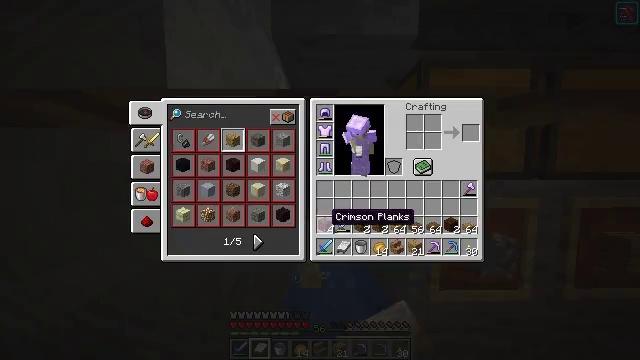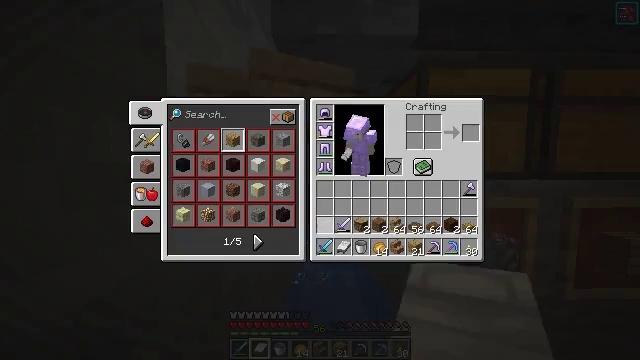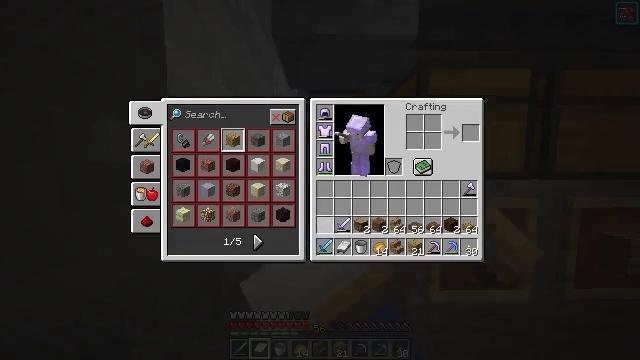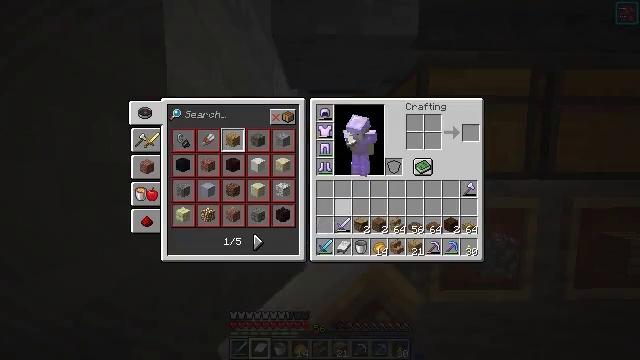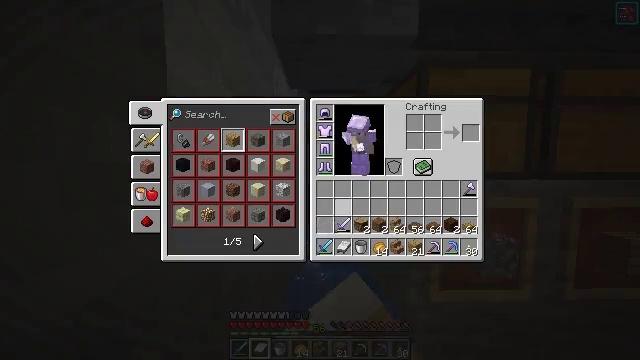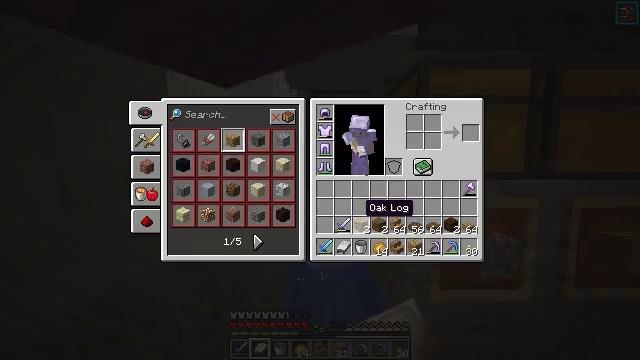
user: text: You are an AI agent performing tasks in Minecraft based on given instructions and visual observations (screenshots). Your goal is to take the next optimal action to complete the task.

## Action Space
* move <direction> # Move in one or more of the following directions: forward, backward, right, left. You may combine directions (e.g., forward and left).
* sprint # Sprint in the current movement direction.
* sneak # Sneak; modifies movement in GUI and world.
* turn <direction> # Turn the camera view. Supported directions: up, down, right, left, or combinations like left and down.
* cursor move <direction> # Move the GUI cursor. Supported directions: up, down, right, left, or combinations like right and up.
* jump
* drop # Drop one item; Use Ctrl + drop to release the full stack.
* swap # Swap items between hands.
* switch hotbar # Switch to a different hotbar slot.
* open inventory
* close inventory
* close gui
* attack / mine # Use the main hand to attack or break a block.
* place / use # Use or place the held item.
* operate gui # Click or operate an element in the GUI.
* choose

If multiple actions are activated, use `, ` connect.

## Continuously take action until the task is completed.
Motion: motion action
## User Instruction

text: Remove crimson planks from the inventory.
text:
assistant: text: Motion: sprint, drop, open gui
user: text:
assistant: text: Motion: sprint, drop
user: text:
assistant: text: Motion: sprint, cursor move right and up
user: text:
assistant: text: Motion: sprint, cursor move right
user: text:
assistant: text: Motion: sprint, cursor move right
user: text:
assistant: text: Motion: sprint